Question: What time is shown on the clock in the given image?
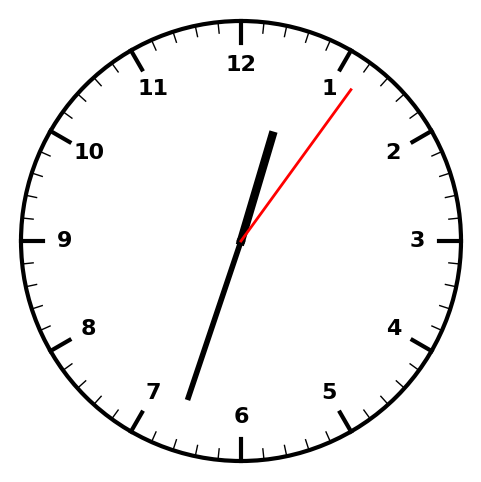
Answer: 12:33:06